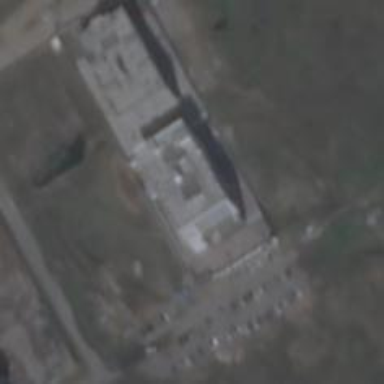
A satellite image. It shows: School.